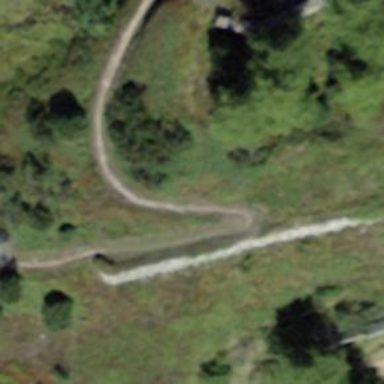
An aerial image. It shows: Path on the ground.